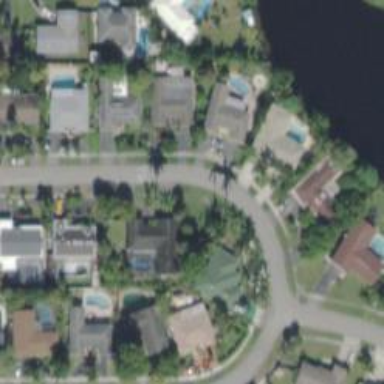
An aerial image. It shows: Residential road with asphalt surface.